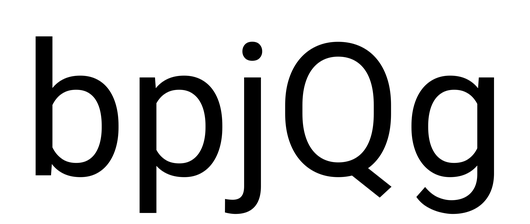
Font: Roboto_Regular